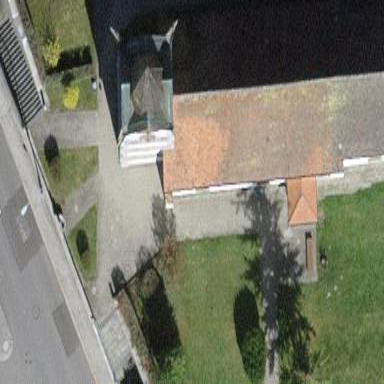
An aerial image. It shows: Church which is place of worship.